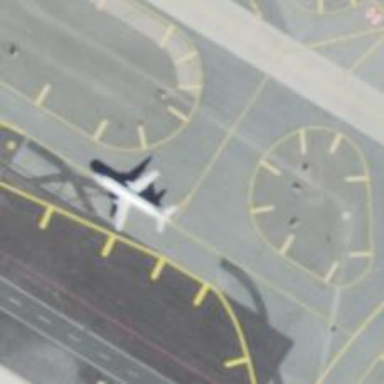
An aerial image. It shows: Image of taxiway at airport.